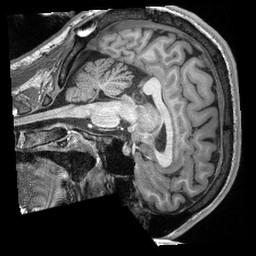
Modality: T1w
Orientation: sagittal
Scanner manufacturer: siemens
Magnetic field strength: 3 T
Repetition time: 2.3 s
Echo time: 0.00308 s